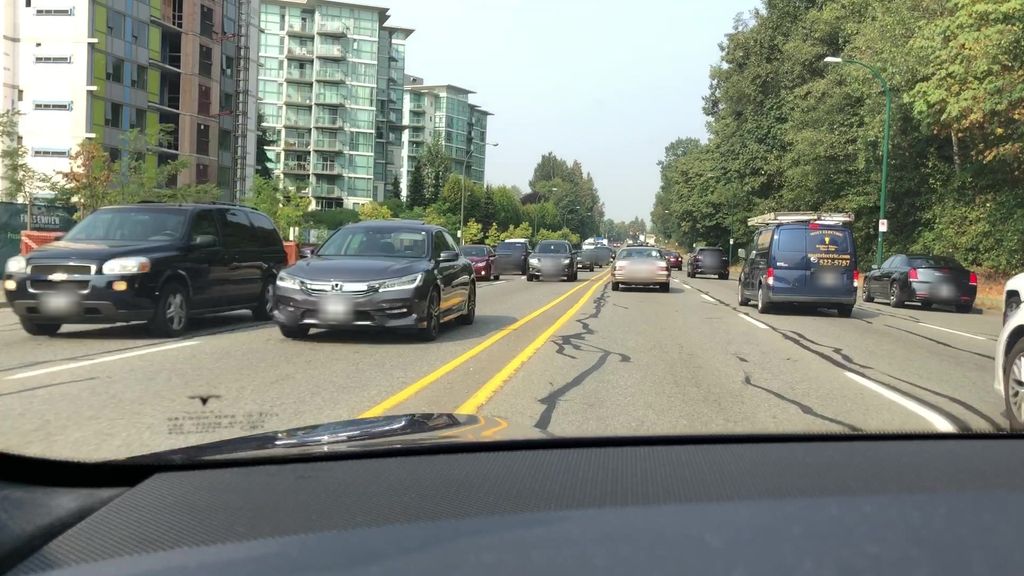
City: vancouver